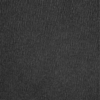
Label: dusty